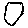
Label: hexagon